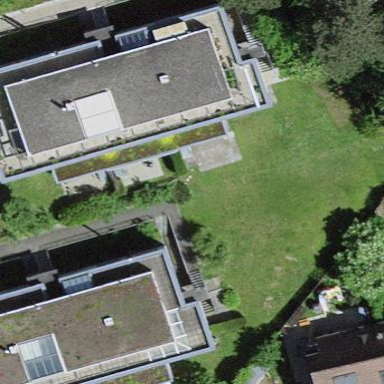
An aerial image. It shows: Image showing building with apartments.